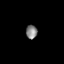
Tissue: lung
Cell type: Endothelial cells
Senescence score: 0.6985
Nuclear area (px): 152
Mean DAPI intensity: 131.763